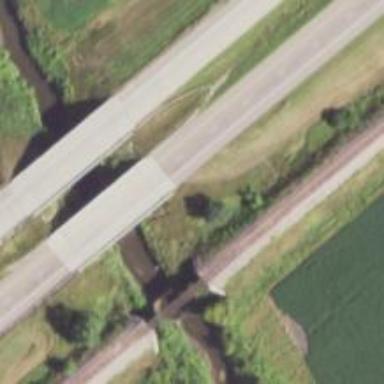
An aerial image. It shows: Trunk highway with bridge.